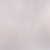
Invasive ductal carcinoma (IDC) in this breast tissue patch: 0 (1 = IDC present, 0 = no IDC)